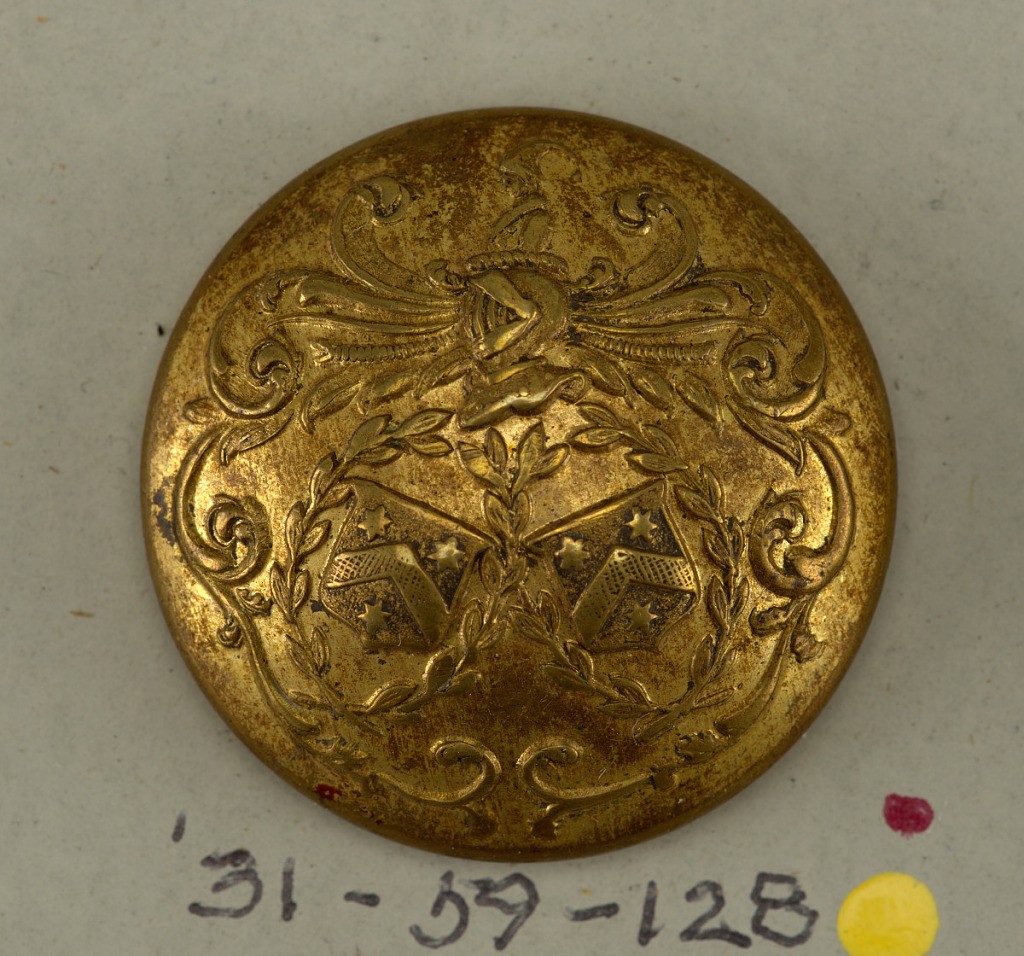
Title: Button
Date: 1801–25
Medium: Brass
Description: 1931-59-128: Circular, convex button with ornament showing two ...